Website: crate-barrel
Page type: customer-info-address
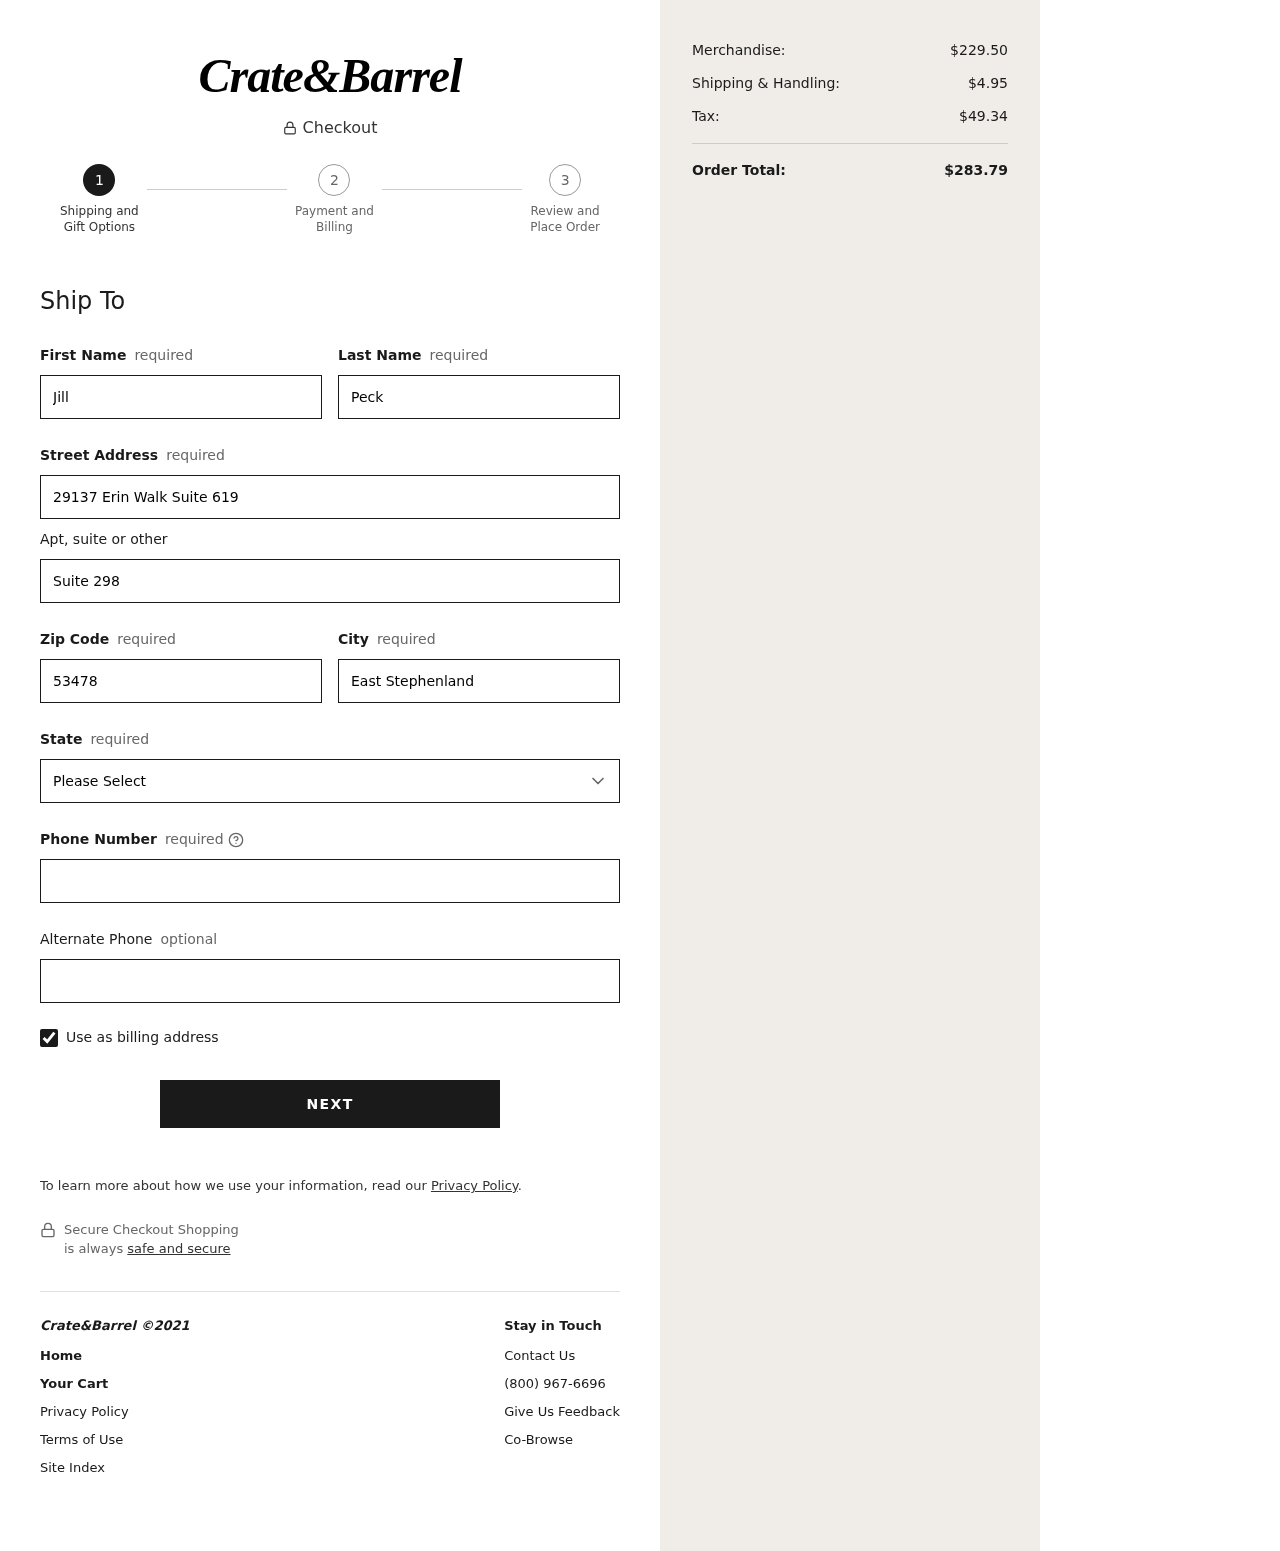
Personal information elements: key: PII_STATE
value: New York
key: PII_FIRSTNAME
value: Jill
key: PII_LASTNAME
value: Peck
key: PII_STREET
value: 29137 Erin Walk Suite 619
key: PII_STREET2
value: Suite 298
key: PII_POSTCODE
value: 53478
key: PII_CITY
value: East Stephenland
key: PII_PHONE
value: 9182032273
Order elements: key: ORDER_SUBTOTAL
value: $229.50
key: ORDER_SHIPPING_COST
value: $4.95
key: ORDER_TAX
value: $49.34
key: ORDER_TOTAL
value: $283.79